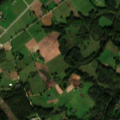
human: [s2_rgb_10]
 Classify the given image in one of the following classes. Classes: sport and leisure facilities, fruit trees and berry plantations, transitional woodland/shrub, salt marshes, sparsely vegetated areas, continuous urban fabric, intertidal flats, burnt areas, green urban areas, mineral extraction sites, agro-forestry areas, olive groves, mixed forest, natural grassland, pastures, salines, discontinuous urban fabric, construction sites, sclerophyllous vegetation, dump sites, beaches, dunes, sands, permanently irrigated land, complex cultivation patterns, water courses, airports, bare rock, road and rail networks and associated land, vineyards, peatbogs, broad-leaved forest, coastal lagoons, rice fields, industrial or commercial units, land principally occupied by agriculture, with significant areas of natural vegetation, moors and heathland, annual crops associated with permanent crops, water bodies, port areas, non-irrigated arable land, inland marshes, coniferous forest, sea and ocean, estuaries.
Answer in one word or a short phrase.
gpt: non-irrigated arable land, complex cultivation patterns, land principally occupied by agriculture, with significant areas of natural vegetation, broad-leaved forest, coniferous forest